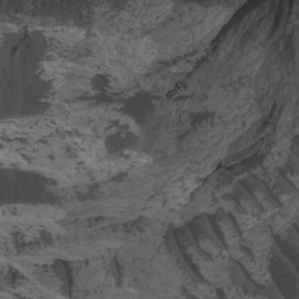
Label: non_frost